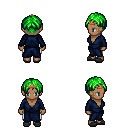
a pixel art fantasy rpg character, female body template, human, dark skin, blue robe, white pants, green parted hairstyle, bronze tiara, gray slippers, four views (front, back, left, right), 2x2 character sprite sheet, small pixel art, hard edges, no anti-aliasing